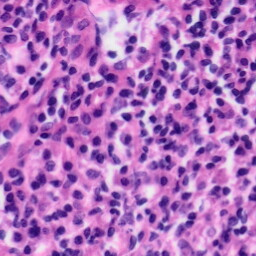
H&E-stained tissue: Tonsil